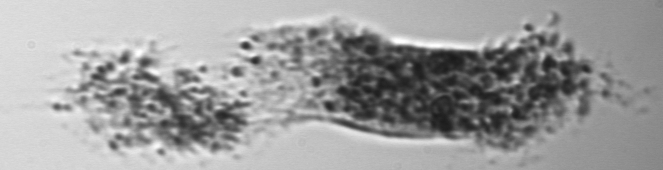
Label: fecal_pellet